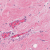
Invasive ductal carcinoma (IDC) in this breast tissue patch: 0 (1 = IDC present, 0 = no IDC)